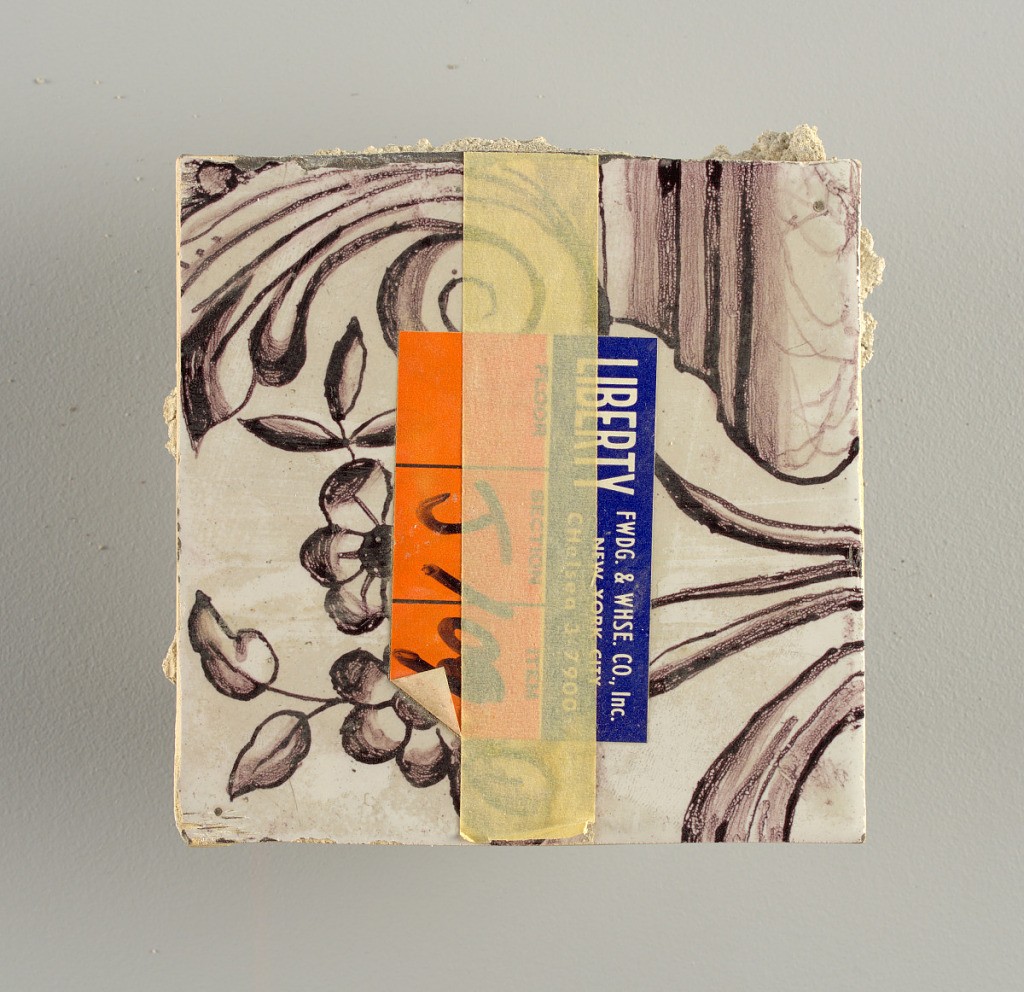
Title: Wall facing
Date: ca. 1725
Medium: tin-glazed earthenware, underglaze
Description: Two vertical rectangles, twenty-three tiles high.  A) Nine tiles wide at top; seven tiles wide at bottom.  B) Ten and one-half tiles wide.

Arabesque design of foliage.  A) with centered figure of Justice under a canopy.  B) with centered urn.